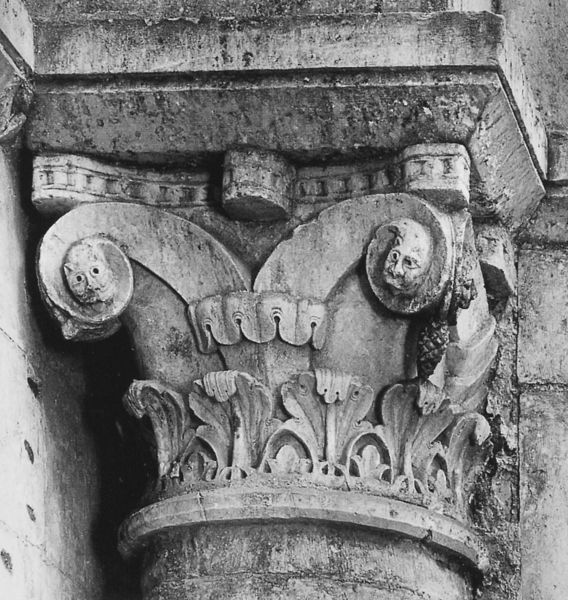
Titel: Kapitelle im Innenraum der Kirche
Standort: Monte Sant’ Angelo, S. Giovanni in Tumba (EU - I - Apulien)
Schlagwörter: blätter, kämpfer, köpfe, säule, stein, blatt, perlen, rund, detail, kloster, kapitell, gesims, löwen, voluten, knospen, roll, romanik, volute, basis, rundsäule, katzen, maria, wulst, akantus, arkantus, perlschnur, blattformen, laach